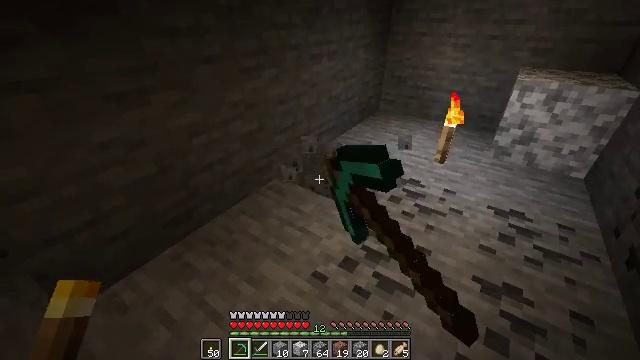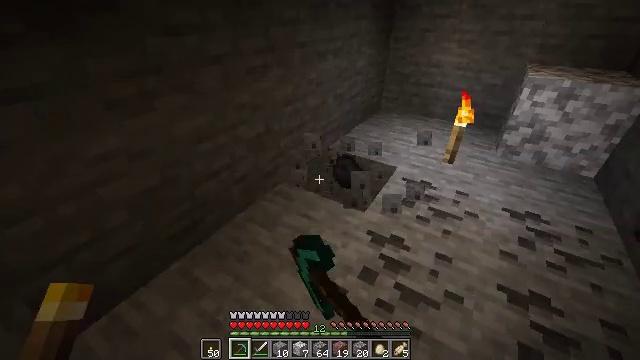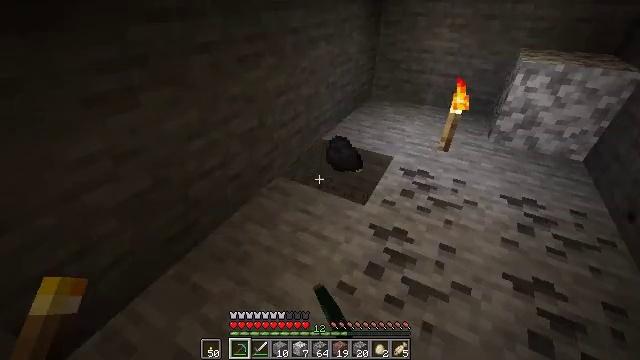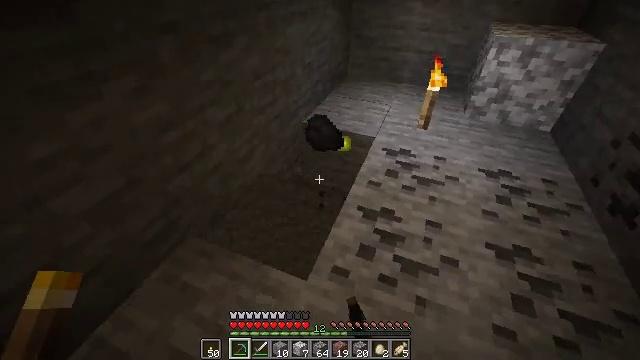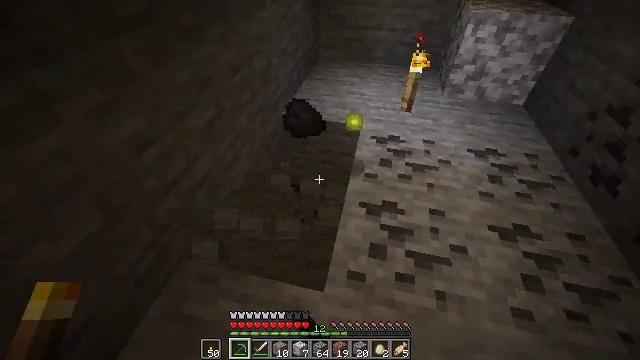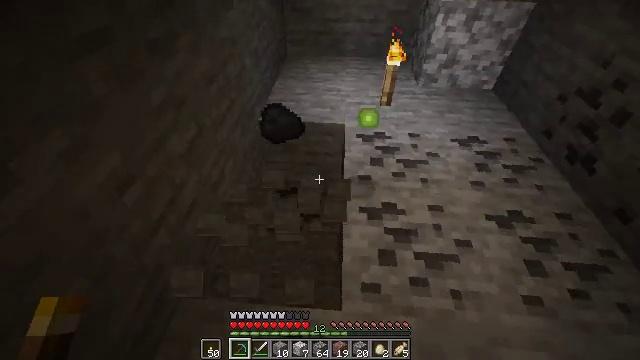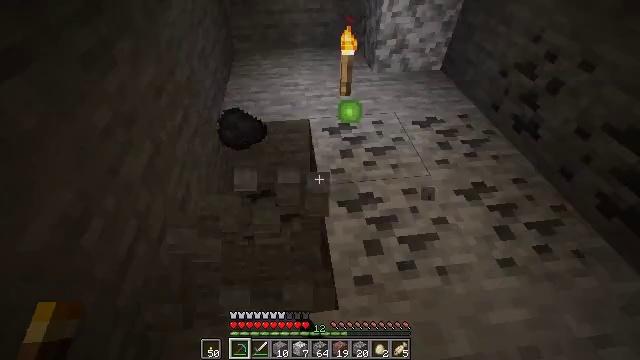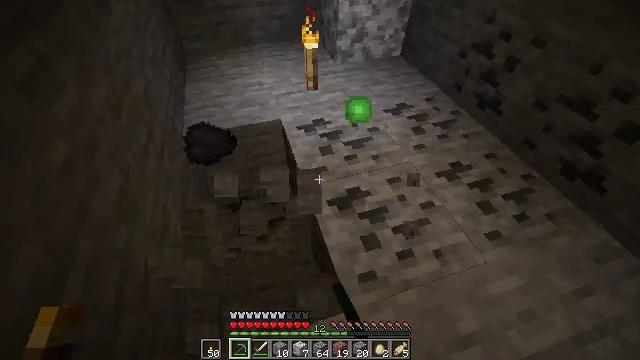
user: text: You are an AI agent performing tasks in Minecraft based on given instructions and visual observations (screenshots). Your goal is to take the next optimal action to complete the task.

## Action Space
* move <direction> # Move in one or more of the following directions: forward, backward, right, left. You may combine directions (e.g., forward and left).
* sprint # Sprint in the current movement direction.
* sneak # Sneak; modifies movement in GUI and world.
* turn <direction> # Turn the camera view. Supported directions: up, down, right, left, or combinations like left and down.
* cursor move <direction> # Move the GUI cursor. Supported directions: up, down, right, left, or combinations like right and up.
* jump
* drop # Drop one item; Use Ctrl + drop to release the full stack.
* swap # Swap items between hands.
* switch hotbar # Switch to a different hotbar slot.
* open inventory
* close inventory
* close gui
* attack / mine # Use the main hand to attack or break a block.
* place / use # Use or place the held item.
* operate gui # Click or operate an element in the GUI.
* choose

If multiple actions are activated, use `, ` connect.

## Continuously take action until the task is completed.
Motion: motion action
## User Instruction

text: Get rid of the infested stone.
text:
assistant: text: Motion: move forward and move left, turn right, attack / mine
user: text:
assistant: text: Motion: move forward and move left, turn right and down, attack / mine
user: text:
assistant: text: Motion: move forward and move left, turn right and down, attack / mine
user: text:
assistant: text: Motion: move forward and move left, turn right and down, attack / mine
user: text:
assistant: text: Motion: move forward and move left, turn right and down, attack / mine
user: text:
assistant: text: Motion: move forward and move left, turn right and down, attack / mine
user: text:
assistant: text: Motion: move forward and move left, turn right and down, attack / mine
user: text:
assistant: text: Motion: attack / mine